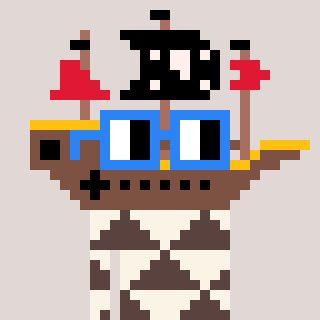
a pixel art character with square blue glasses, a pirateship-shaped head and a darkbrown-colored body on a warm background